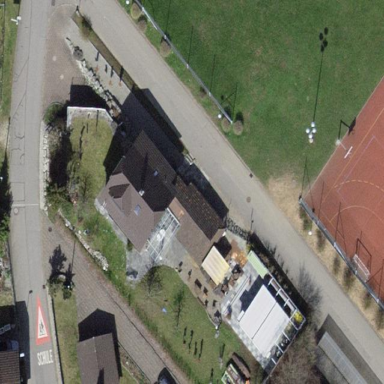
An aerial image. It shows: Gabled roof house.